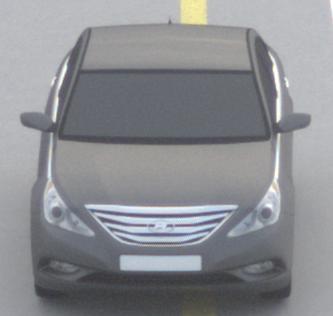
Make: Hyundai
Model: Sonata
Detailed model: Gen. 6 YF
Model produced from: 2009
Model produced until: 2016
Doors: 4
Color: gray
Road condition: dry road
Daytime: morning or afternoon
Contrast: low contrast